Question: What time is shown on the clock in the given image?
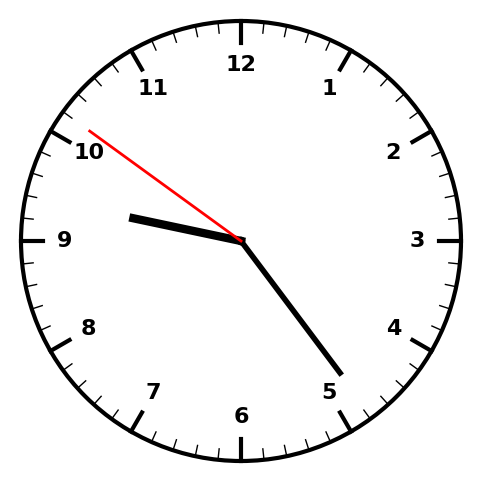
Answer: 09:23:51